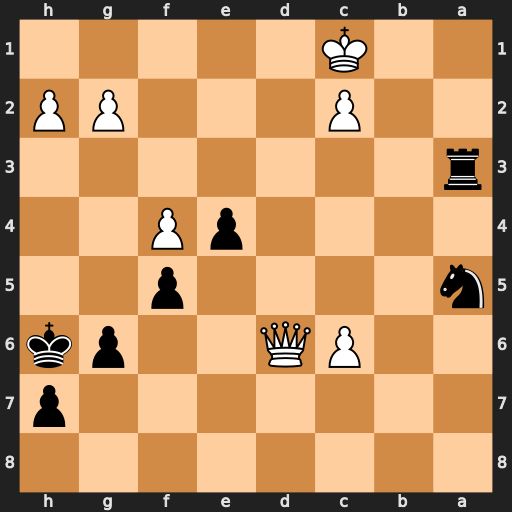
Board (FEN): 8/7p/2PQ2pk/n4p2/4pP2/r7/2P3PP/2K5
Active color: b
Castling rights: -
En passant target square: -
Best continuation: Ra1+ Kb2 Nc4+ Kxa1 Nxd6